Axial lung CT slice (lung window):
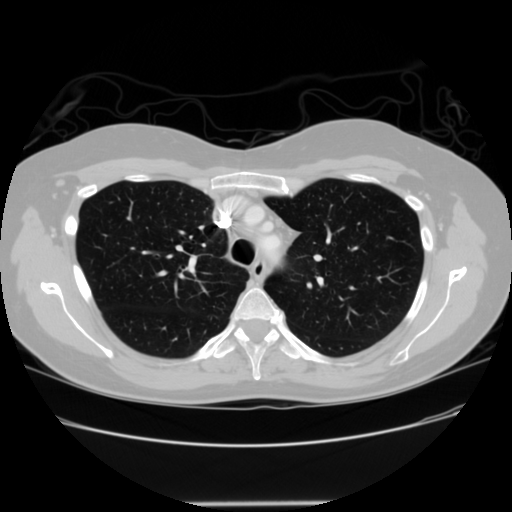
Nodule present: no